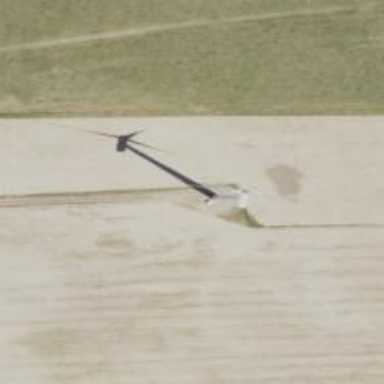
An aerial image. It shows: Wind turbine generator that utilizes wind as its source for generating electricity. It is of the horizontal axis type.